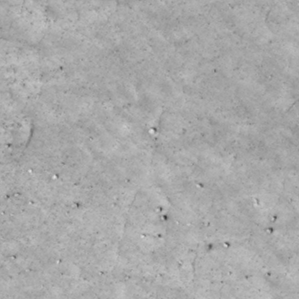
Label: non_frost